Interaction volume radius: 5 \u00c5
Interaction volume height: 25 \u00c5
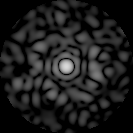
Disorder parameter: 0.8388